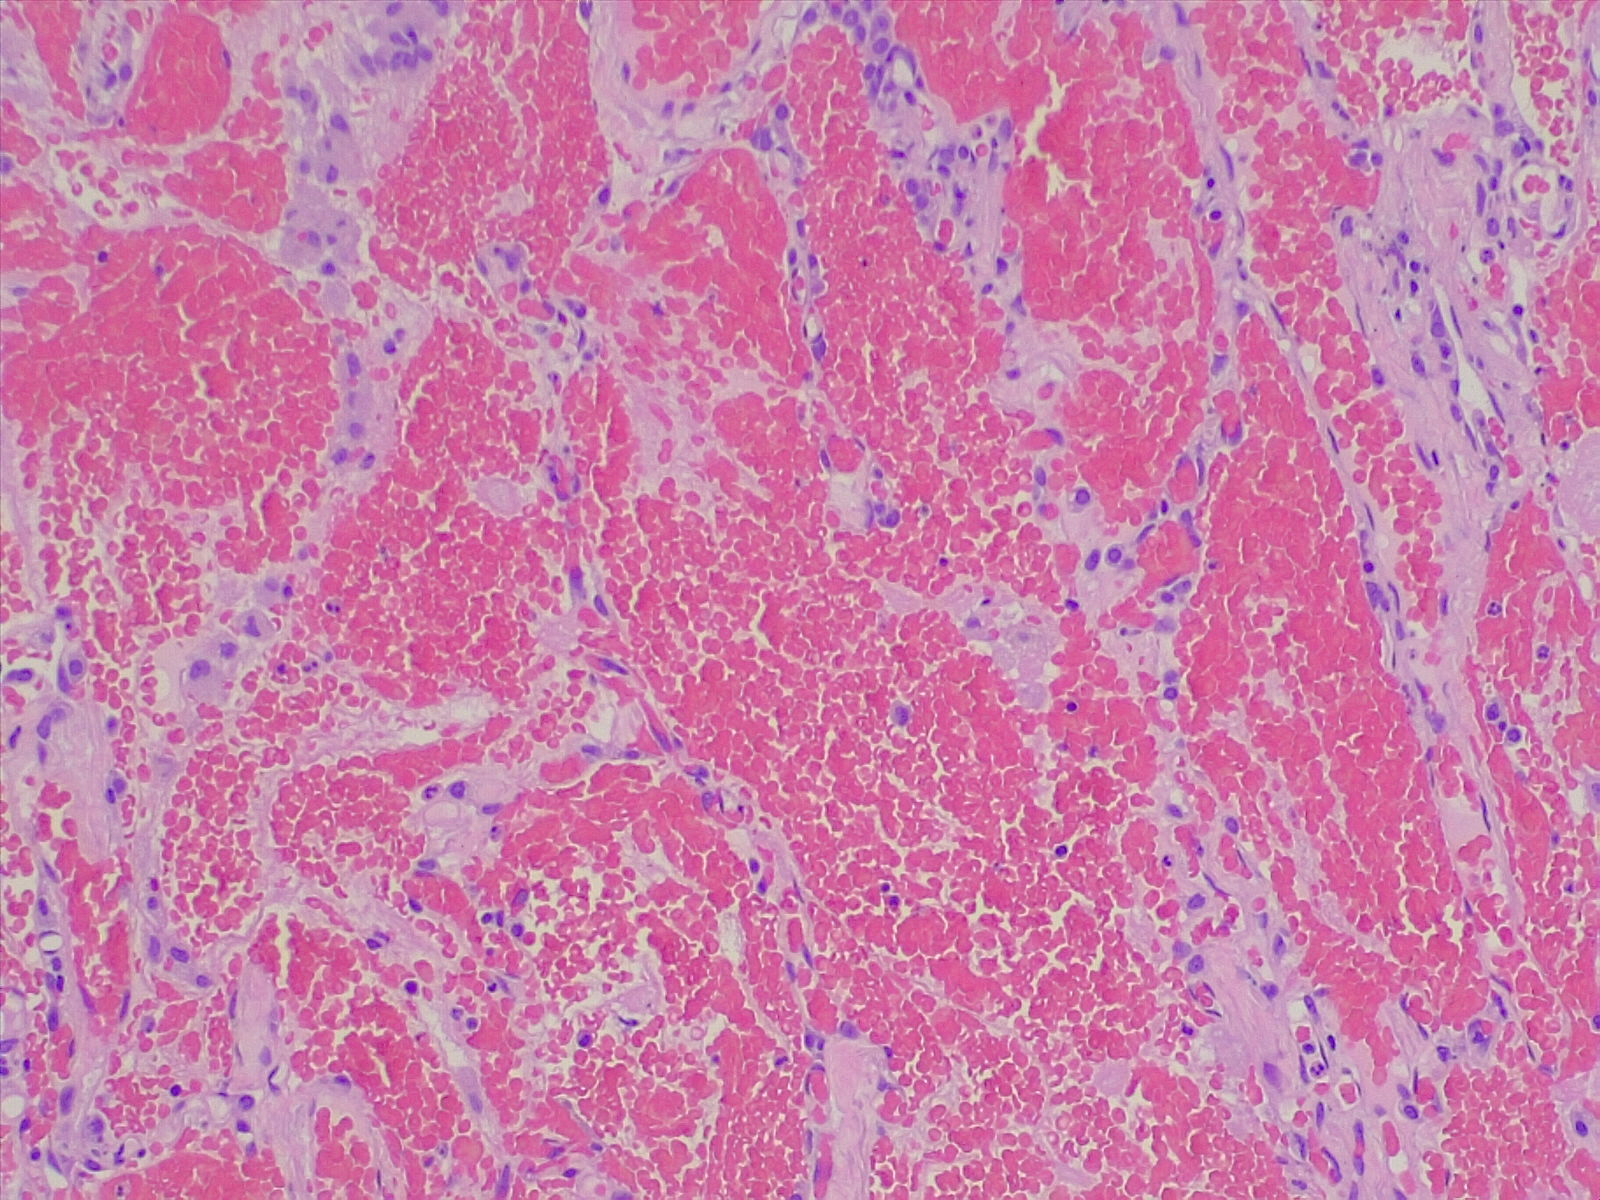
Label: normal lung tissue